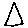
Label: triangle